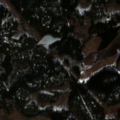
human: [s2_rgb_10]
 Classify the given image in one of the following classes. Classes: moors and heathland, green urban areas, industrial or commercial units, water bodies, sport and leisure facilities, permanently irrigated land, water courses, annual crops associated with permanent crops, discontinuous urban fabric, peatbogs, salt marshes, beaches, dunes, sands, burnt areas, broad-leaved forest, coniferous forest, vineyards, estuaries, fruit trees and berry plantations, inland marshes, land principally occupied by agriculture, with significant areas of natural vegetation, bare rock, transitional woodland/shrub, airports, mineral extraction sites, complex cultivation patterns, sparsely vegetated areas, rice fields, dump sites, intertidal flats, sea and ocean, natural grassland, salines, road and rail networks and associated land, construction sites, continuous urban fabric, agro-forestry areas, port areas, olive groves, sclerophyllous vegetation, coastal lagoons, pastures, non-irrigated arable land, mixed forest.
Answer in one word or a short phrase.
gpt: coniferous forest, mixed forest, transitional woodland/shrub